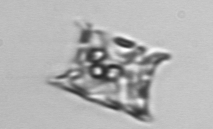
Label: Eucampia